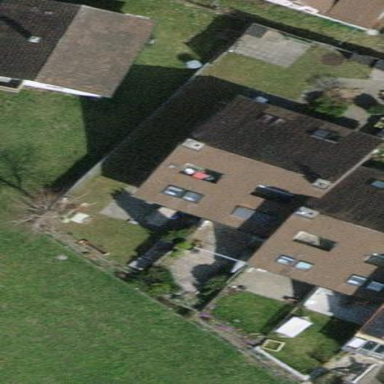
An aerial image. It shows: Terrace building.